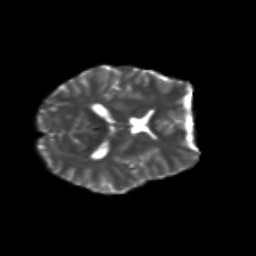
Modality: T2w
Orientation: axial
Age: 20
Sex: male
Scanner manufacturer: siemens
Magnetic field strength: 3 T
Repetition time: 3.5 s
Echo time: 0.104 s